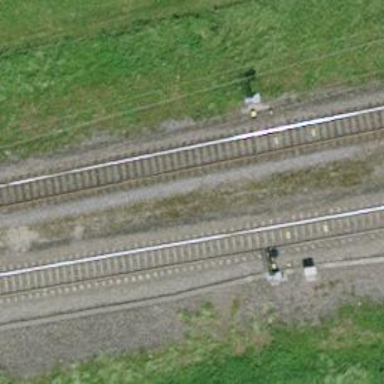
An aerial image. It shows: Railway signal.